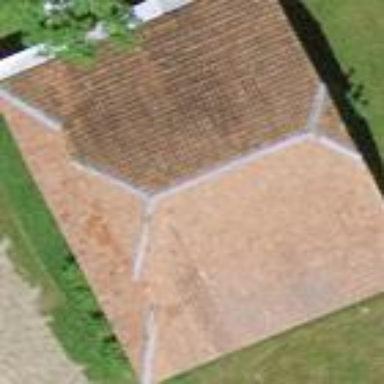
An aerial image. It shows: Barn.